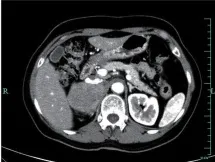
(A) Axial contrast-enhanced computed tomography (CT) scan showing the right adrenal tumor.
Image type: radiology (ct)